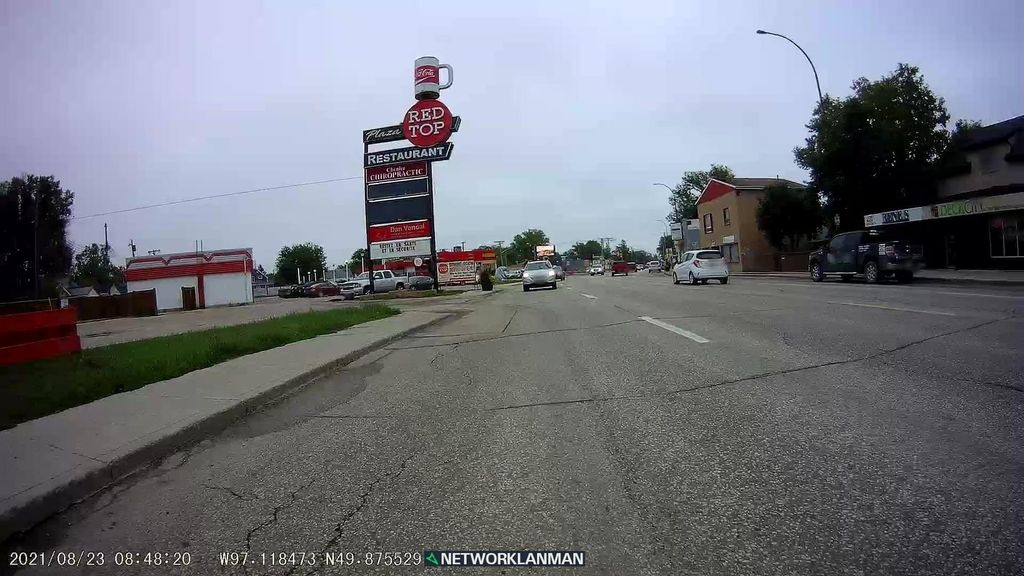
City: winnipeg